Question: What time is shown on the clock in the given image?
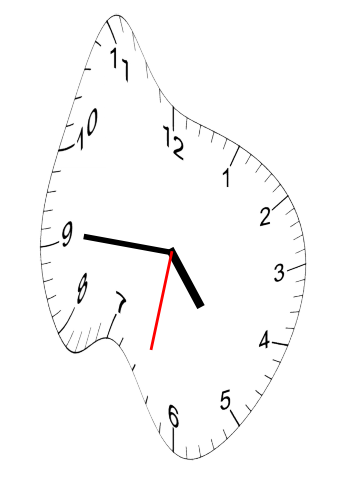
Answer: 04:45:32